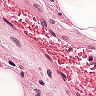
Metastatic tissue present: no